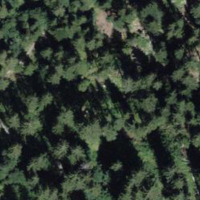
EUNIS habitat code: 43
Species observed at this site:
Tussilago farfara
Petasites albus